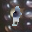
Label: 1